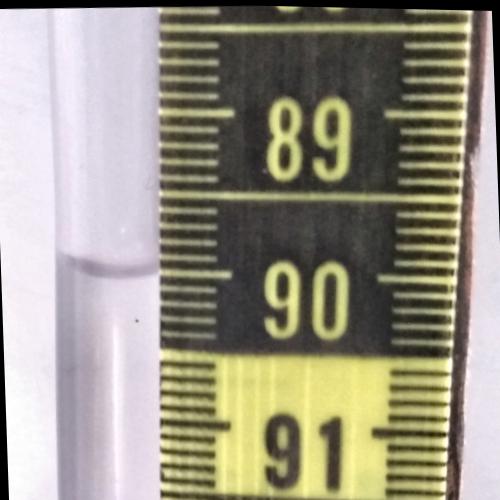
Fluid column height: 90.0 cm